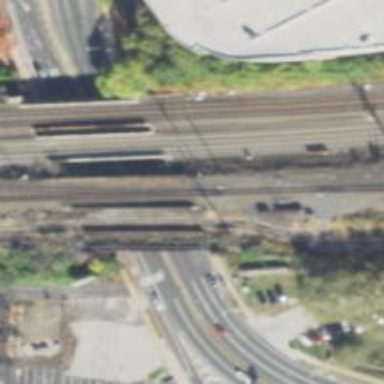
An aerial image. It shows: Railway line running on embankment.